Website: bh-photo
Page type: customer-info-address
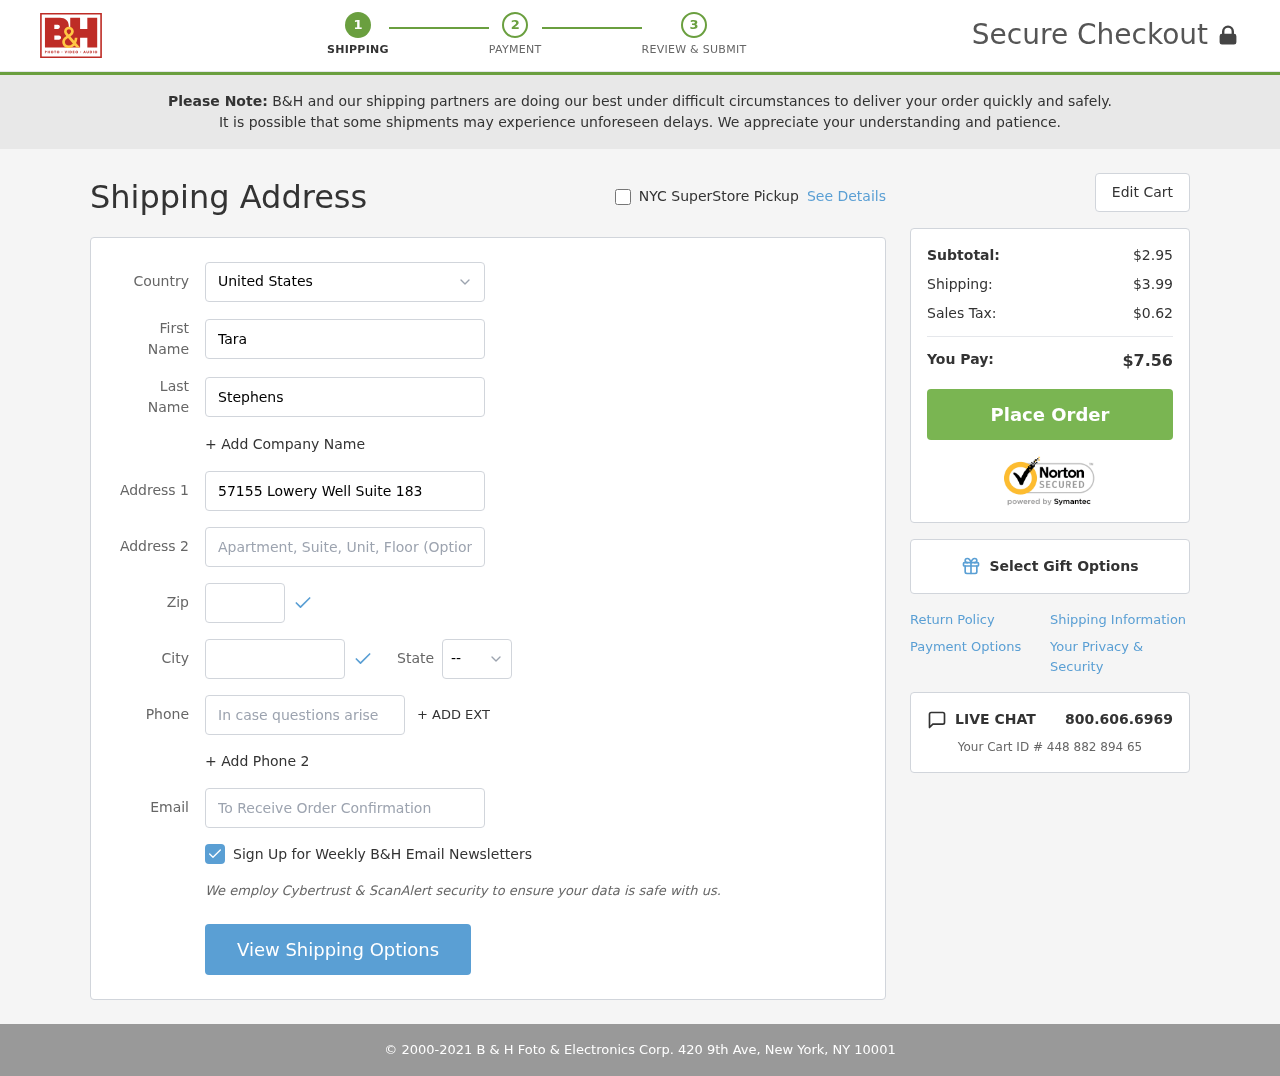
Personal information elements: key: PII_CITY
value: Lake Alicia
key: PII_COUNTRY
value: United States
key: PII_EMAIL
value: tstephens@yahoo.com
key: PII_FIRSTNAME
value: Tara
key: PII_LASTNAME
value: Stephens
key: PII_PHONE
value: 5667162380
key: PII_POSTCODE
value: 27134
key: PII_STATE_ABBR
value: TN
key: PII_STREET
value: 57155 Lowery Well Suite 183
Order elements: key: ORDER_SUBTOTAL
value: $2.95
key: ORDER_SHIPPING_COST
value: $3.99
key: ORDER_TAX
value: $0.62
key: ORDER_TOTAL
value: $7.56
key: ORDER_ID
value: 448 882 894 65